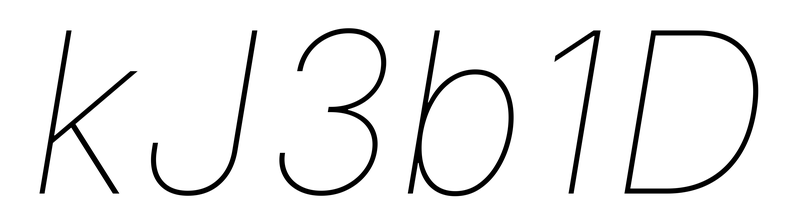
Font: Inter-Italic_Thin_Italic